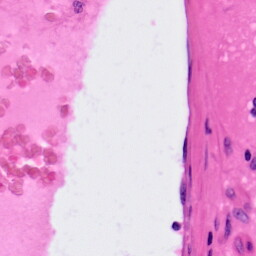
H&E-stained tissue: Colon